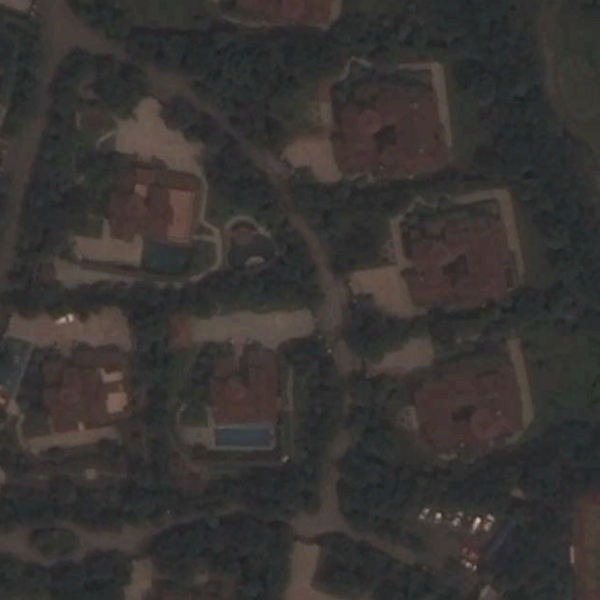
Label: MediumResidential